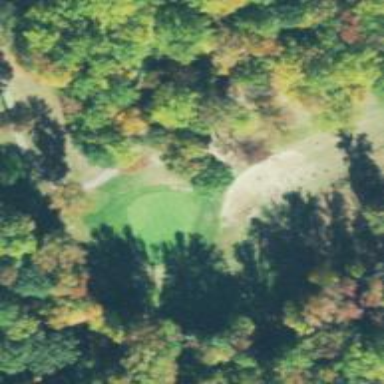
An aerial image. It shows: Golf hole.